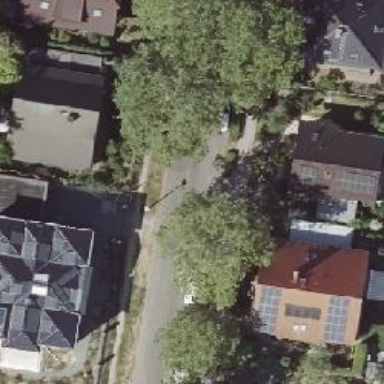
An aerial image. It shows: Footway along the road.